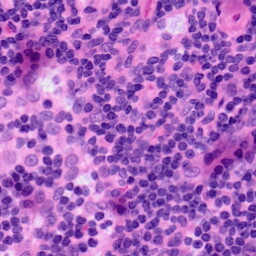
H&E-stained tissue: LymphNode